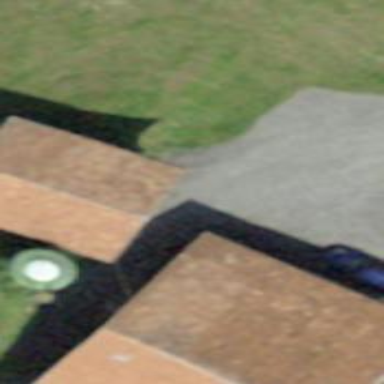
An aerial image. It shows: Shed.